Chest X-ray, AP view. Patient: 49 years old, sex F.
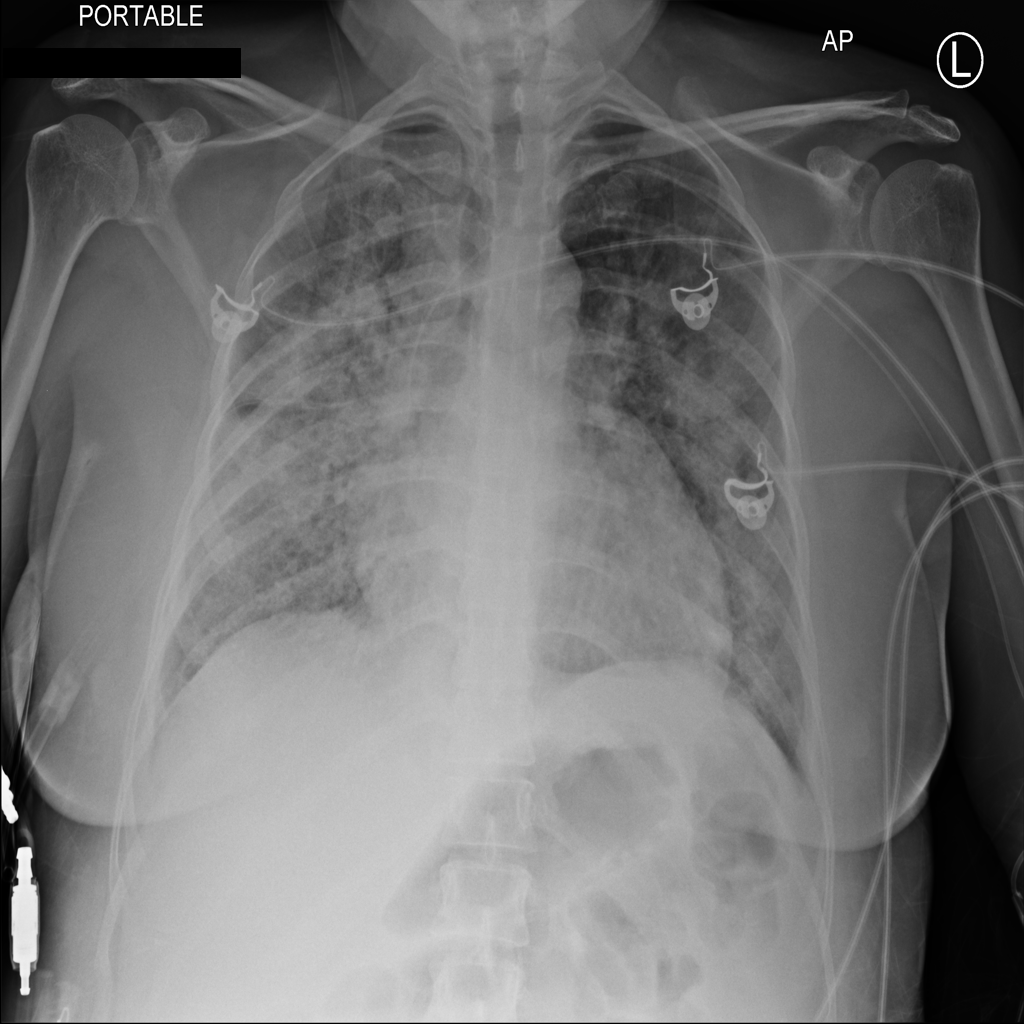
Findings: Infiltration